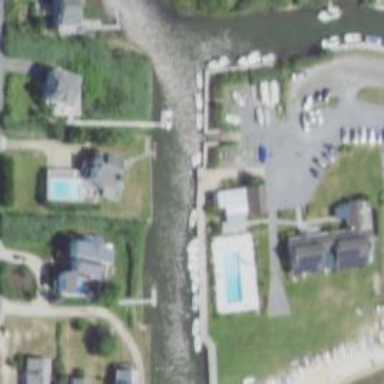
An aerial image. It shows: Slipway on leisure land.